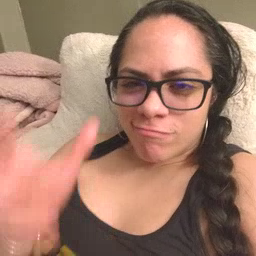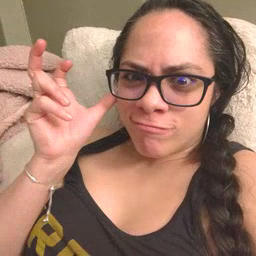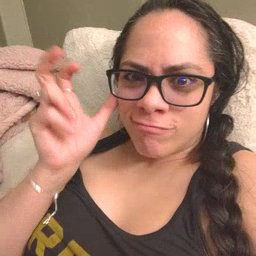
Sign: hear